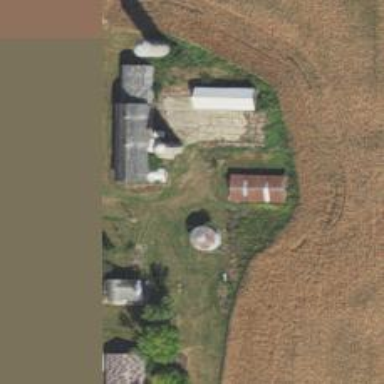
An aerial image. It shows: Silo.